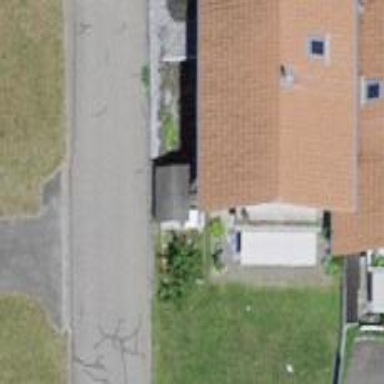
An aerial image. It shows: Group of garages.